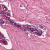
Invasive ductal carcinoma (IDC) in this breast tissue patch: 0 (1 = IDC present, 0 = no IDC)